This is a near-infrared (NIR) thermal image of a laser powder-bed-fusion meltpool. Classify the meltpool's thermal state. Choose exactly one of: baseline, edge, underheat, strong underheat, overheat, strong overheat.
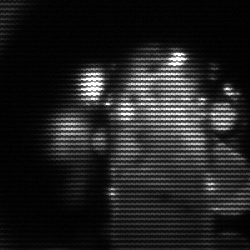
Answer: strong underheat